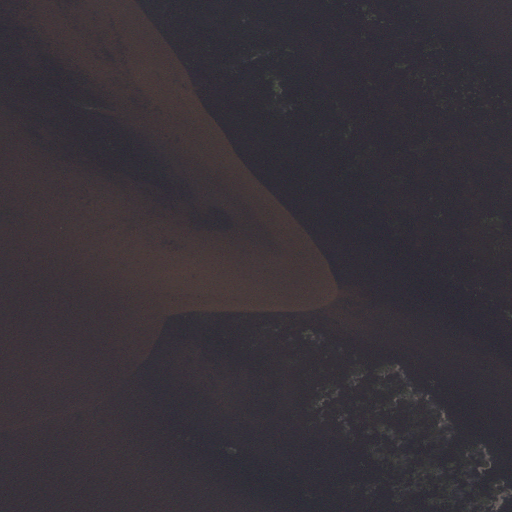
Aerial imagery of island in Wisconsin named Middle Island (historical) containing only open water